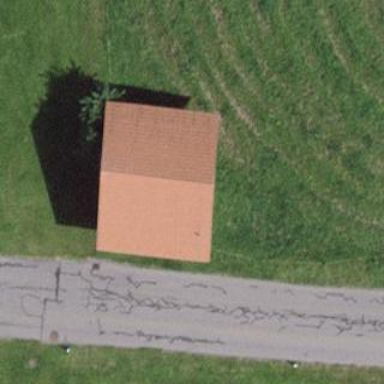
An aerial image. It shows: Barn.